Question:
I've attempted to do something like the following:
'''
if(tracker.classifiers.Float64Array.length=='33871'){
'''
However this doesn't work, so how to get the value of the length of the Float64Array to use it as the value for a if statement?
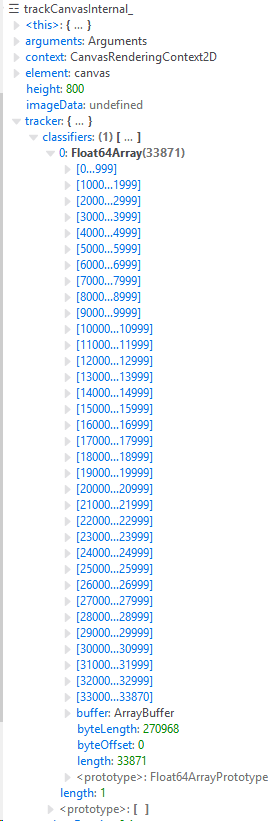
Answer: 'classifiers' is an array. It does not have a 'Float64Array' property. Rather, that is the of the 'classifier' array's first element. Try this instead:
'''
if(tracker.classifiers[0].length===33871){
'''